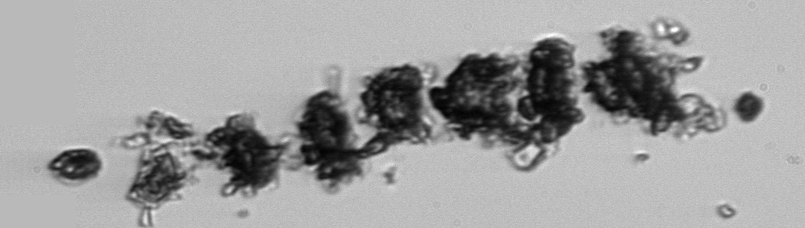
Label: Thalassiosira_TAG_external_detritus